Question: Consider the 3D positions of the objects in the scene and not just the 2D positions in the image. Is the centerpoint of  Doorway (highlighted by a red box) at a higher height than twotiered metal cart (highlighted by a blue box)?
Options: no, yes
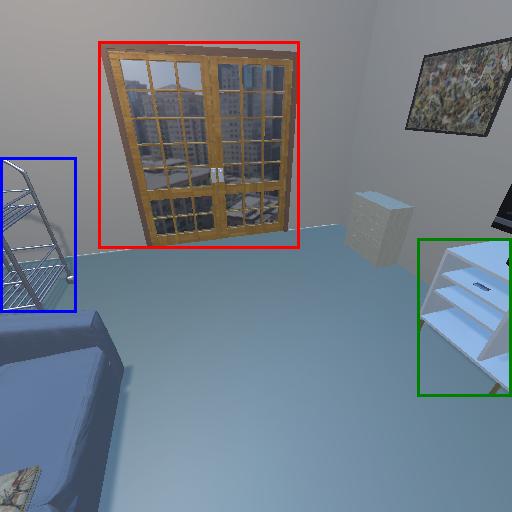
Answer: no